Question: I have a problem with outputting the values of a promise function.
'''
$scope.getTeacher = function(teacherAbr) {
var promise = dataService.getTeacher(teacherAbr);
var testje = promise.then(function(payload) {
return payload;
});
return testje; // outputs an d object, not the direct payload values
};
'''
The output of this controller function is this:

However, when I'm doing 'testje.$$state' it returns 'undefined'. How can I output the 'value' object? I can't output the 'payload' variable in a new $scope, because this data is dynamic.
Here is a <URL>.
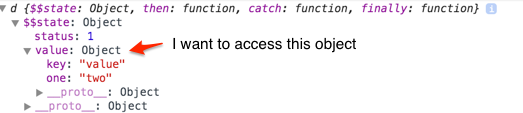
Answer: You should change the way you think about things when you work with asynchronous code. You no longer values, instead you use Promise or callback patterns to invoke code when data becomes available.
In your case your factory can be:
'''
.factory('dataService', function($http, $log, $q) {
return {
getTeacher: function(teacher) {
// Originally this was a jsonp request ('/teacher/' + teacher)
return $http.get('http://echo.jsontest.com/key/value/one/two').then(function(response) {
return response.data;
}, function() {
$log.error(msg, code);
})
}
};
});
'''
And usage in controller:
'''
dataService.getTeacher('Lanc').then(function(data) {
$scope.teacher = data;
});
'''
Also '$http.get' already returns promise, so you don't have to create one more with '$q.defer()'.
### Demo: http://plnkr.co/edit/FNYmZg9NJR7GpjgKkWd6?p=preview
### UPD
Here is another effort for combining lessons with teachers.
### Demo: http://plnkr.co/edit/SXT5QaiZuiQGZe2Z6pb4?p=preview